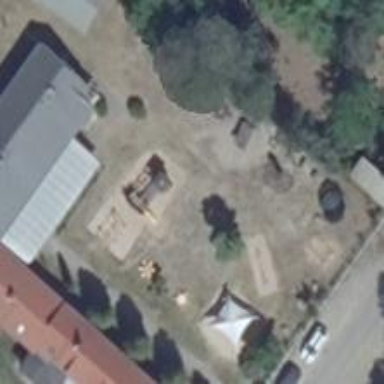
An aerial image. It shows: Playground featuring climbing frame.